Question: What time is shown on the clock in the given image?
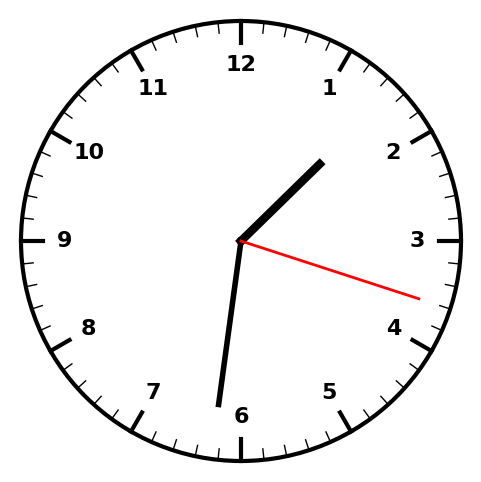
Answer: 01:31:18